Field crop: tomato
Growth stage: 1
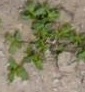
Species: portulaca